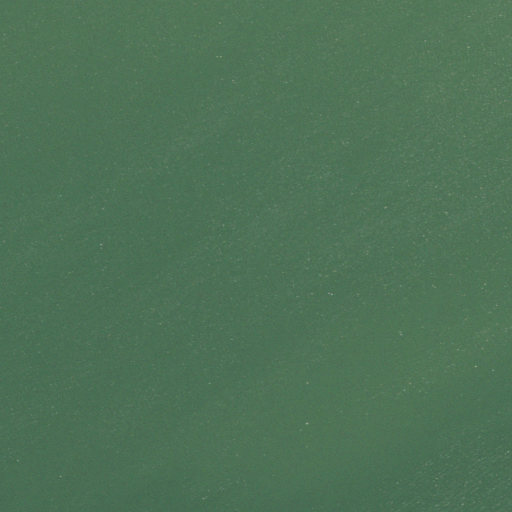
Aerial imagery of island in Tennessee named Mayes Islands (historical) containing only open water